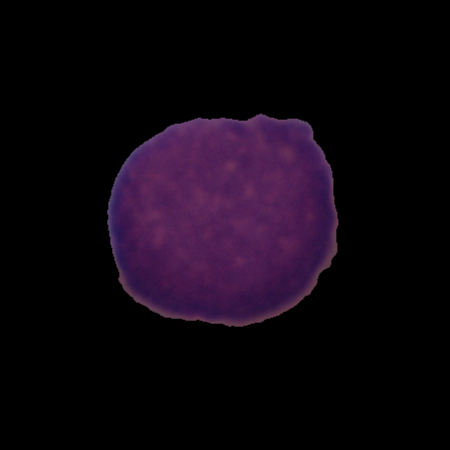
Label: healthy